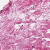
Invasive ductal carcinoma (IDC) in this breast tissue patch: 0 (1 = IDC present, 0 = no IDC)